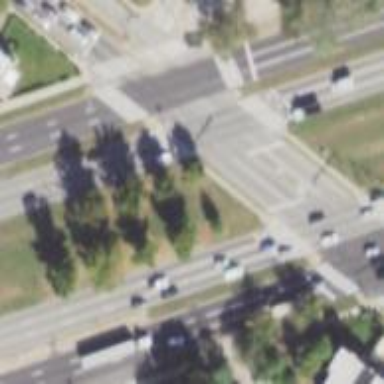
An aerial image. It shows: Marked crossing on footway.